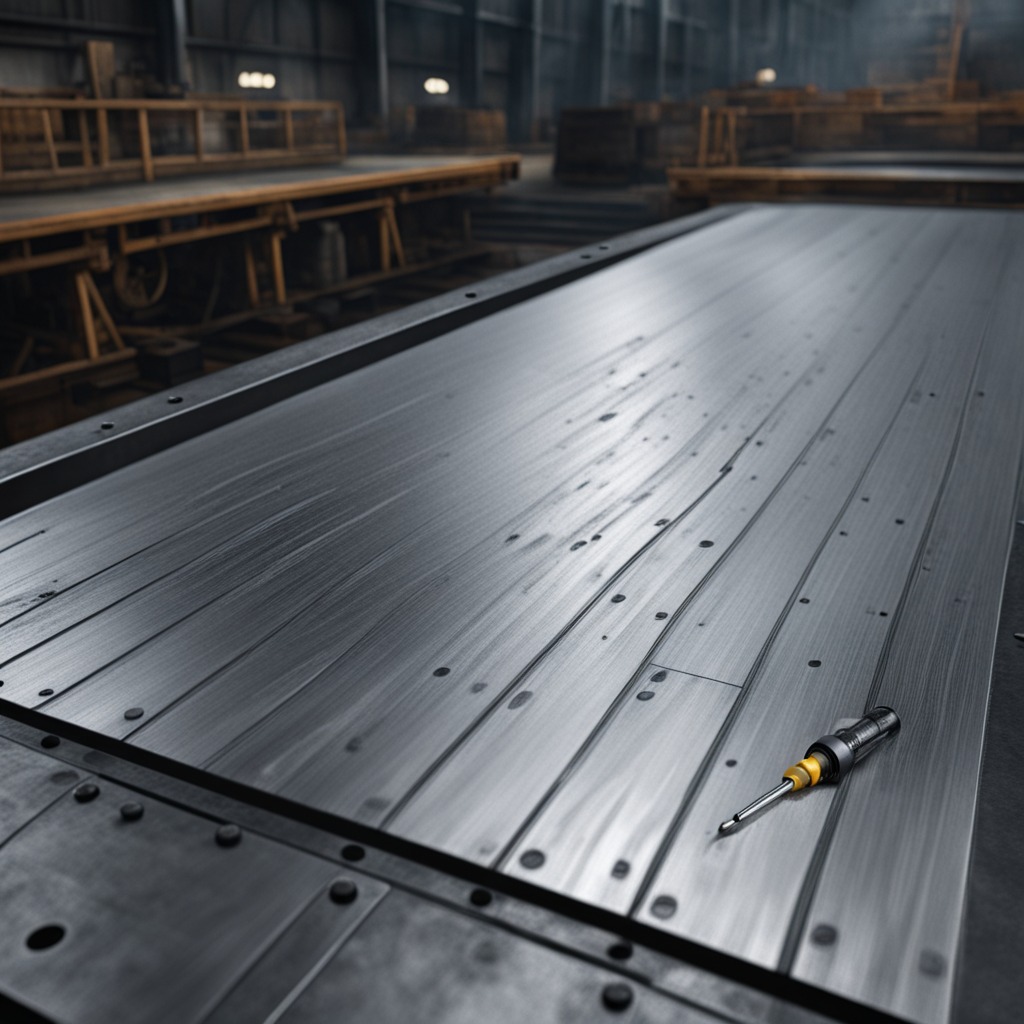
A screwdriver is lying on the cold steel table in a mining workshop.